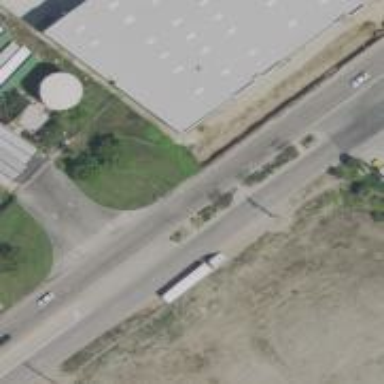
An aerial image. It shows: Secondary road with asphalt surface.